Question: I'm trying to make the highlight transparent for a QComboBox. The color of this QComboBox also changes based on the selected index. Here is my best solution so far:
'''
switch(comboBox->currentIndex())
{
case 0:
comboBox->setStyleSheet("QWidget {color:black}");
break;
case 1:
comboBox->setStyleSheet("QWidget {background-color:red; color:white;}");
break;
case 2:
comboBox->setStyleSheet("QWidget {background-color:green; color:white;}");
break;
}
comboBox->setItemData(0, QColor(Qt::white), Qt::BackgroundRole);
comboBox->setItemData(0, QColor(Qt::black), Qt::ForegroundRole);
comboBox->setItemData(1, QColor(Qt::red), Qt::BackgroundRole);
comboBox->setItemData(1, QColor(Qt::white), Qt::ForegroundRole);
comboBox->setItemData(2, QColor(Qt::darkGreen), Qt::BackgroundRole);
comboBox->setItemData(2, QColor(Qt::white), Qt::ForegroundRole);
QPalette p = comboBox->palette();
p.setColor(QPalette::Highlight, Qt::transparent);
comboBox->setPalette(p);
p = comboBox->view()->palette();
p.setColor(QPalette::Highlight, Qt::transparent);
comboBox->view()->setPalette(p);
'''
The problem is that whatever color the QComboBox currently is is what the highlight color will be when selecting an item in the popup. I would like each QComboBox item to stay the same color. The images show the problem I'm having.

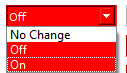
Answer: If I understand the question correctly you want to completely remove highlighted color so the item under mouse cursor would only be distinguished by the dotted frame.
The one way to do this goes as follows: we create class inherited from 'QItemDelegate' (Normally simple 'QItemDelegate' is responsible for drawing 'QComboBox' items). We override paint function like this:
'''
class SelectionKillerDelegate : public QItemDelegate
{
virtual void paint(QPainter *painter,
const QStyleOptionViewItem &option,
const QModelIndex &index) const override
{
QStyleOptionViewItem myOption = option;
myOption.state &= (~QStyle::State_Selected);
QItemDelegate::paint (painter, myOption, index);
}
};
'''
Basically we're just using normal paint function function but pretend that all the items don't have 'QStyle::State_Selected' which is being checked in several functions inside 'QItemDelegate::paint', most importantly in 'drawBackground' which is sadly not virtual.
When we're just using 'comboBox->setItemDelegate (new SelectionKillerDelegate)' to make our delegate be used instead of simple 'QItemDelegate'. That's all.
The good thing is that focused item is determined using 'QStyle::State_HasFocus' so dotted frame for item pointed by mouse cursor will still be visible even with this delegate.